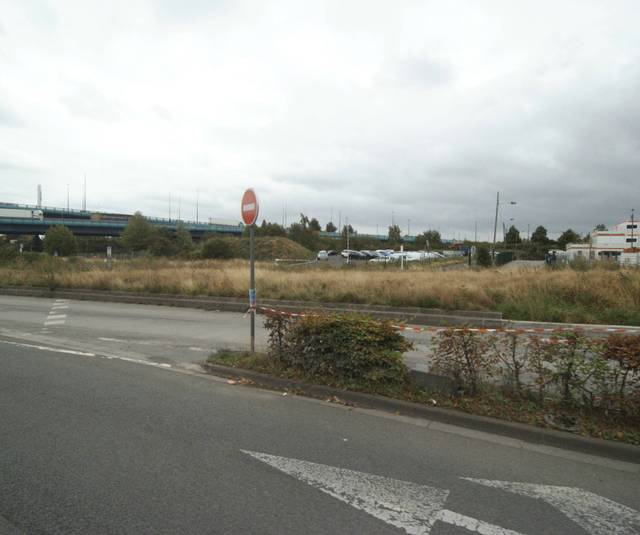
Region: France
Coordinates: 50.632, 3.08